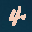
Label: 4